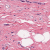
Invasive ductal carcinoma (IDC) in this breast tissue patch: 1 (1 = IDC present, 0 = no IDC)